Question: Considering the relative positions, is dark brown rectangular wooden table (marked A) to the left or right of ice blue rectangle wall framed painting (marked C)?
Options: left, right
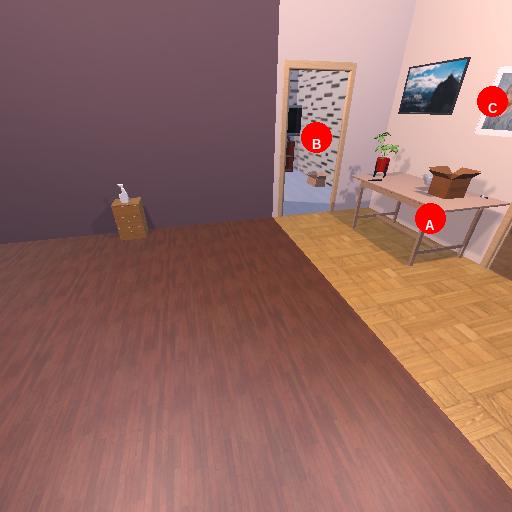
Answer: left